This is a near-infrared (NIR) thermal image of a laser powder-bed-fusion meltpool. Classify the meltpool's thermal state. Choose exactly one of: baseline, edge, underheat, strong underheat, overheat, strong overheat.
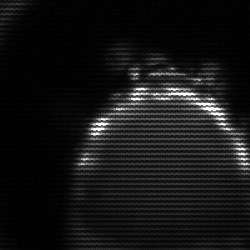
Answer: edge